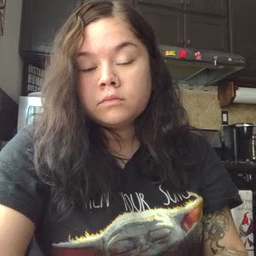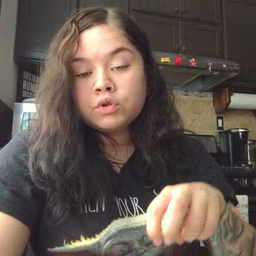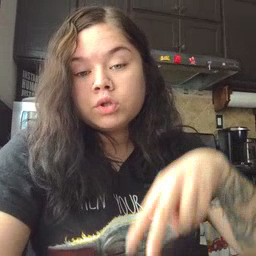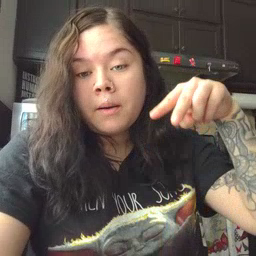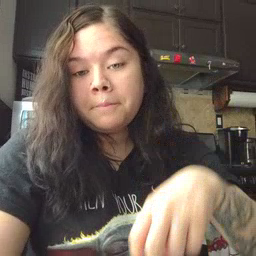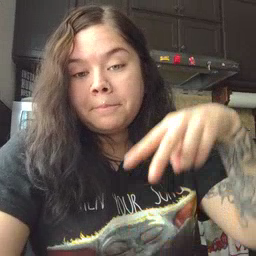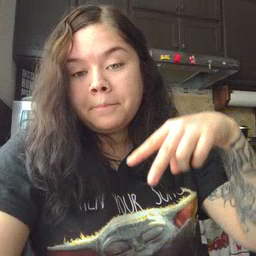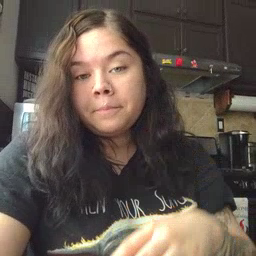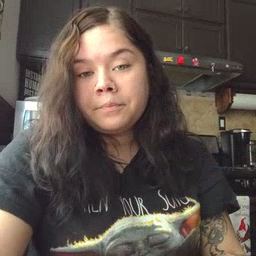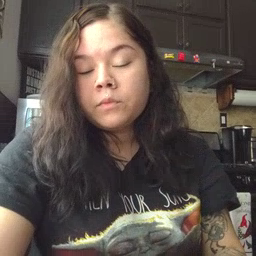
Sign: jump